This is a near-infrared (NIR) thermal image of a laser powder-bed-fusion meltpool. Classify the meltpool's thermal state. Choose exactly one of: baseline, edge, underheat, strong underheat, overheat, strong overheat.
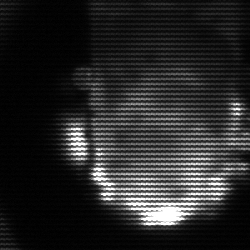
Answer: baseline